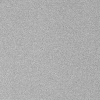
Atmospheric dust classification: dusty